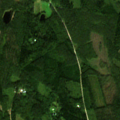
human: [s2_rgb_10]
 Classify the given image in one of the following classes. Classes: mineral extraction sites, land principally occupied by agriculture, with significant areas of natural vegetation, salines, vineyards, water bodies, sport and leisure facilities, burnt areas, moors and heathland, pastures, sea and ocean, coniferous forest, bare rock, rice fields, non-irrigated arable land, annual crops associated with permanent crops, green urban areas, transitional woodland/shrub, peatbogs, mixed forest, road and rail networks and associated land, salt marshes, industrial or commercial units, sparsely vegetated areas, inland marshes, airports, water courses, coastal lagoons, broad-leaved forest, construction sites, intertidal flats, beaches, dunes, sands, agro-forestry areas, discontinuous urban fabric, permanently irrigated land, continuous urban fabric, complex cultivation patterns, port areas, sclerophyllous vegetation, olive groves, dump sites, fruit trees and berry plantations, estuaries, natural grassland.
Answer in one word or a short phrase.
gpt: coniferous forest, mixed forest, transitional woodland/shrub